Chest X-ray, PA view. Patient: 47 years old, sex F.
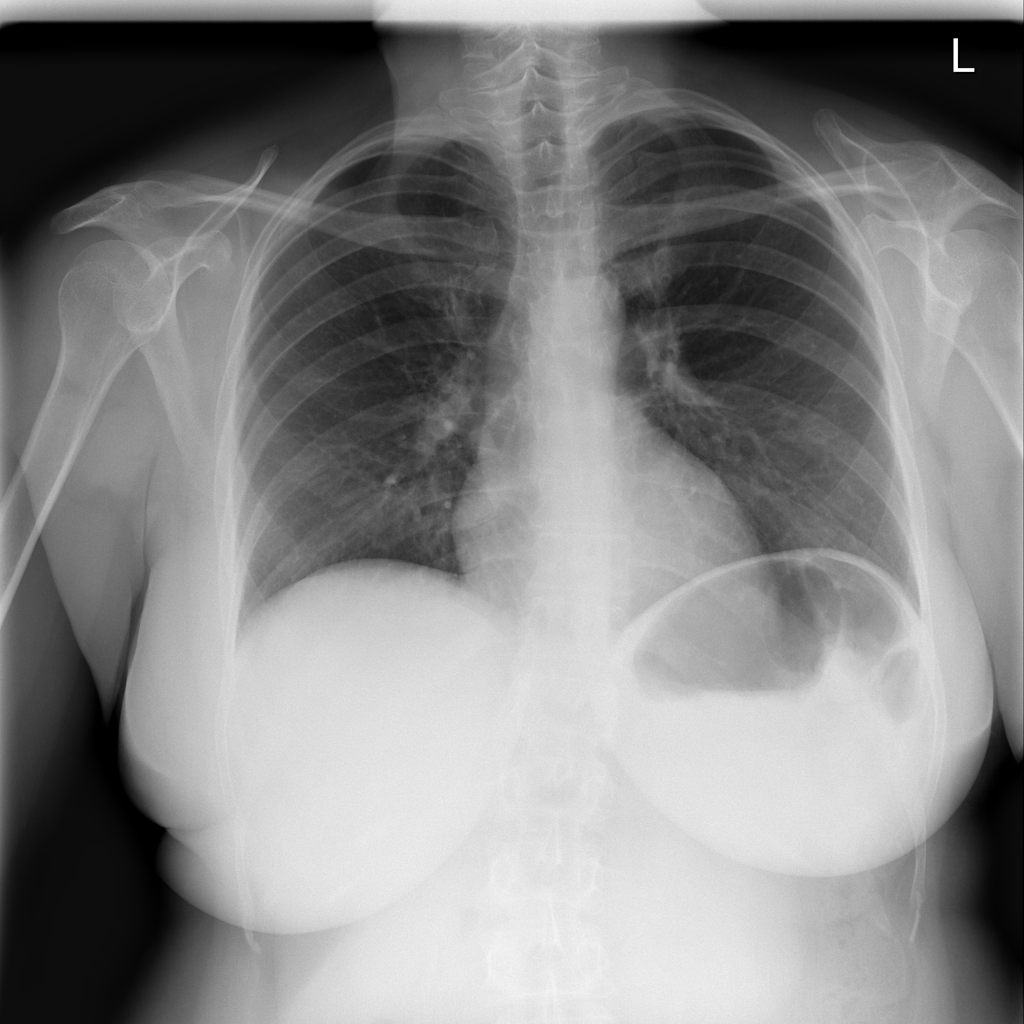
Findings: No Finding